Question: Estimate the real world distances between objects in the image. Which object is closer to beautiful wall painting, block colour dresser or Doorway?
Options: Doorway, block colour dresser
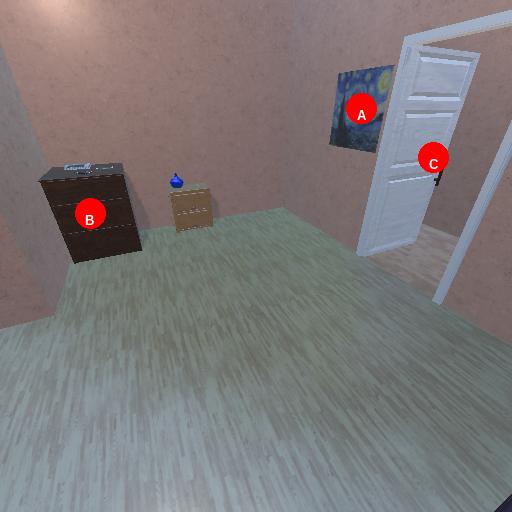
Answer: Doorway